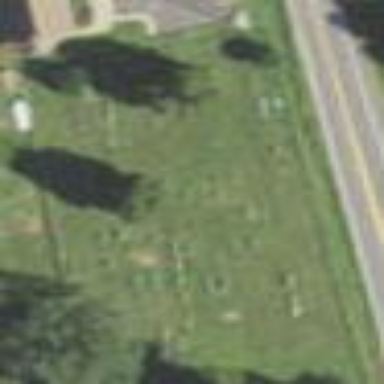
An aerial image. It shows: Graveyard.